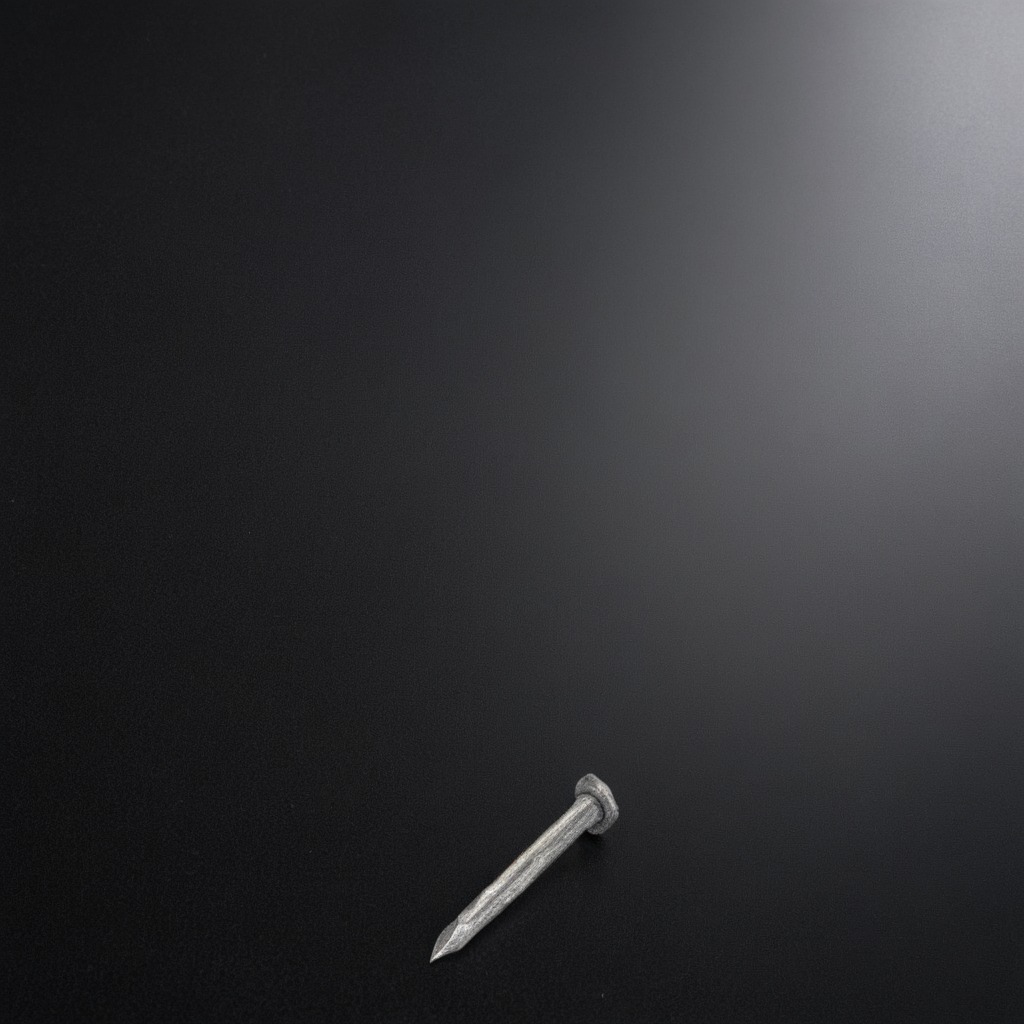
An iron nail is lying on a clean granite tabletop.